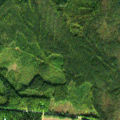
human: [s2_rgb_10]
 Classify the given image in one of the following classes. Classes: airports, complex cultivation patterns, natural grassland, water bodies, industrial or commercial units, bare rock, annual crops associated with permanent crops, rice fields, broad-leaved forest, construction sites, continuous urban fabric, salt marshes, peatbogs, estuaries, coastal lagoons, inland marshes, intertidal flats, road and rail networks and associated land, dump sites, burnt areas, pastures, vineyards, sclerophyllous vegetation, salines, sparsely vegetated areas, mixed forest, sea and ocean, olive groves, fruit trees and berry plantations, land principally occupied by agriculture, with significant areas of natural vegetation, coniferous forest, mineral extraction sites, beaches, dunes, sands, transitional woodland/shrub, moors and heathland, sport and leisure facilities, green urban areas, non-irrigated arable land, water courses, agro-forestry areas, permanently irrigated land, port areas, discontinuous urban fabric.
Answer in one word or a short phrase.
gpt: coniferous forest, mixed forest, transitional woodland/shrub